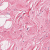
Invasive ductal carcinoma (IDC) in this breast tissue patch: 0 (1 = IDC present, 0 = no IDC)